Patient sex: F
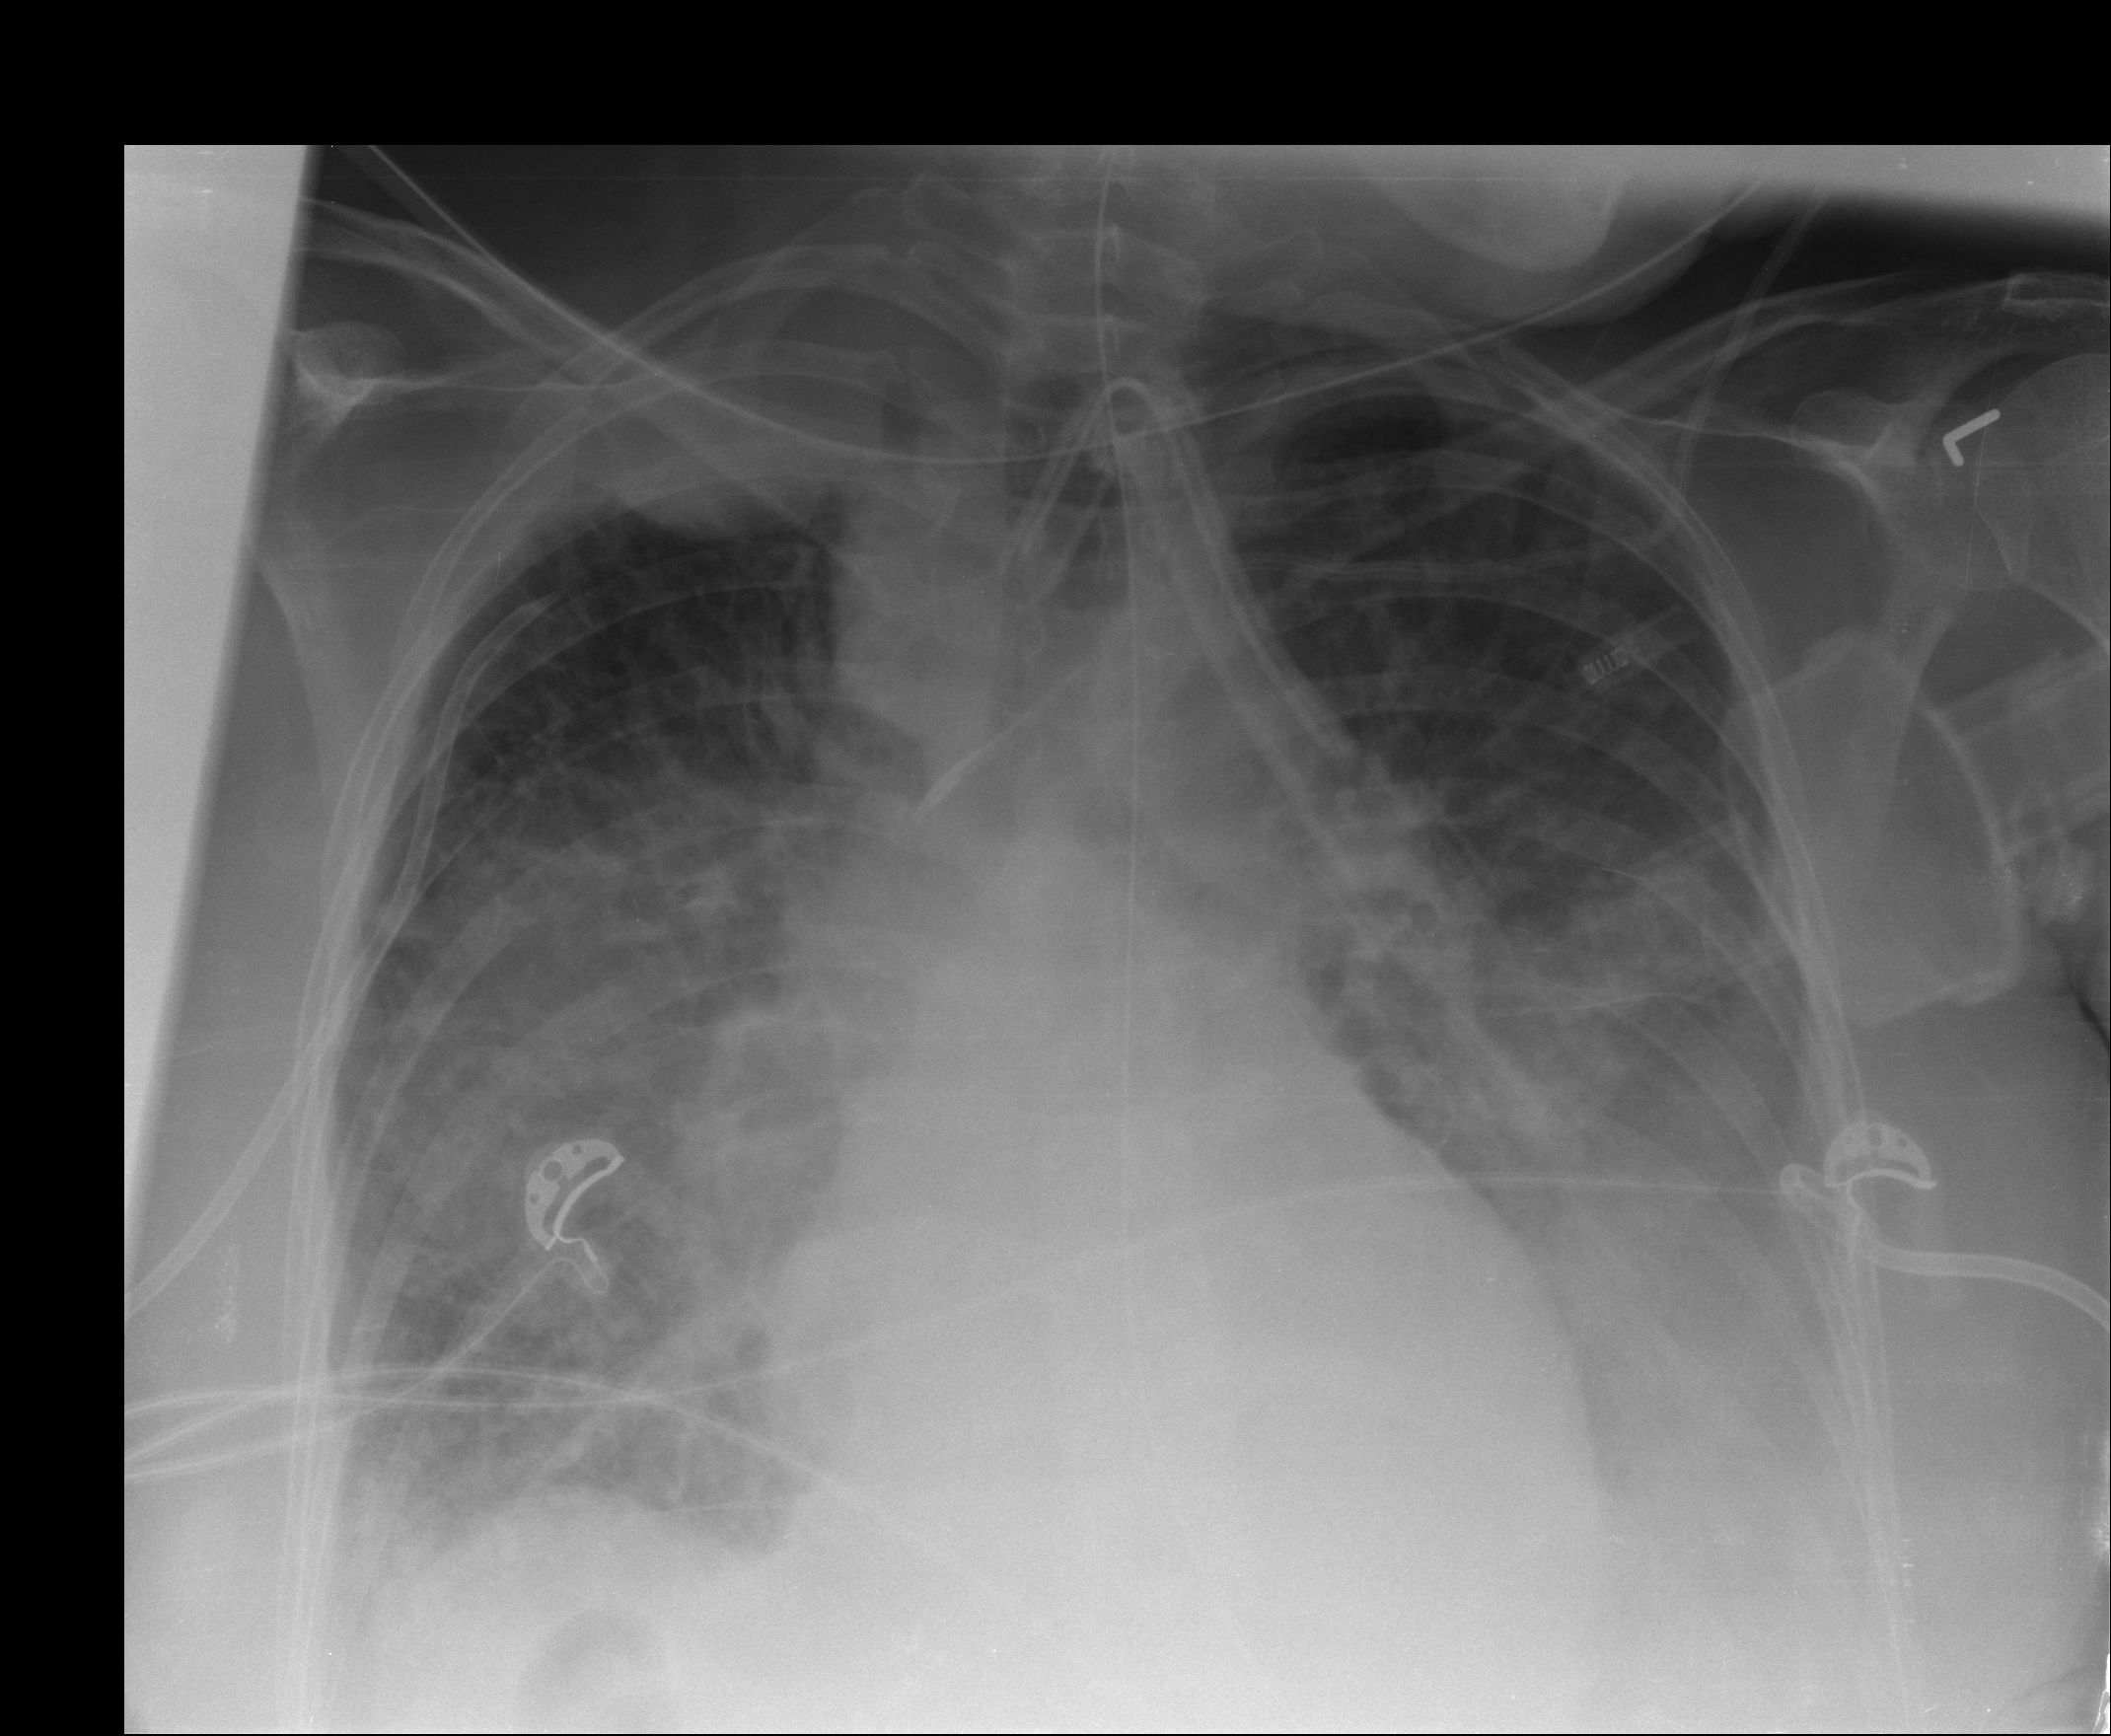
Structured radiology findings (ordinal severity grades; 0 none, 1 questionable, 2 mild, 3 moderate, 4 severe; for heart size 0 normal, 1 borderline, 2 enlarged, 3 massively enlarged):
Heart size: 1
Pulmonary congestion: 2
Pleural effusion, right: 2
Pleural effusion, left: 3
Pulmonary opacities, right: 2
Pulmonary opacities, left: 2
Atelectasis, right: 2
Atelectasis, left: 2